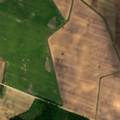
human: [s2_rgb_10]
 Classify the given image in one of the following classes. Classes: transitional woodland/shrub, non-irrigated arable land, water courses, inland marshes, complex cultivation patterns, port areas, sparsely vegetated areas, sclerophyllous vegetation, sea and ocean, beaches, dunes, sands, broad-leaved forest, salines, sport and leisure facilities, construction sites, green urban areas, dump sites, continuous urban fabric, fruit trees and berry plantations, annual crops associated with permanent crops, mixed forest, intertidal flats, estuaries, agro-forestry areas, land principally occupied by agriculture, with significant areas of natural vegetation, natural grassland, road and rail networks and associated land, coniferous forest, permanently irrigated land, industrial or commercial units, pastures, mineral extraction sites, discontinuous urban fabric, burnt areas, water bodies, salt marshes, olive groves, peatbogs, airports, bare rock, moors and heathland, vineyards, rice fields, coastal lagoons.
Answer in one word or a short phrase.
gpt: non-irrigated arable land, mixed forest